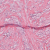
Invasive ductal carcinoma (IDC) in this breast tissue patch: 0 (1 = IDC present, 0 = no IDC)